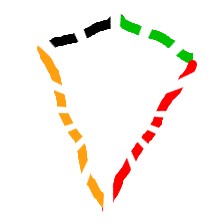
Shape: kite